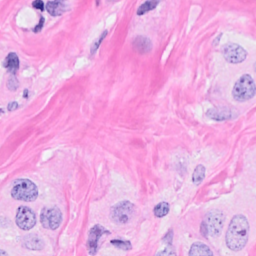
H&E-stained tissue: Breast